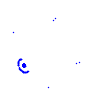
Particle: electron